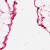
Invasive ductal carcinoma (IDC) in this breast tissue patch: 0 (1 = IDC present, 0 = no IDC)